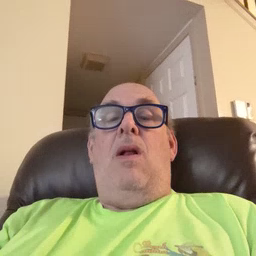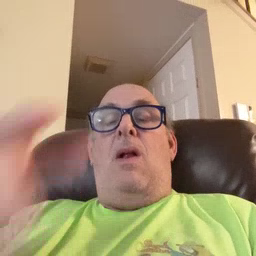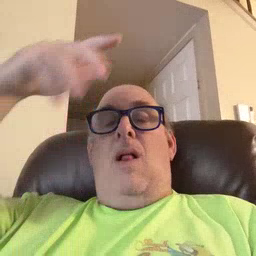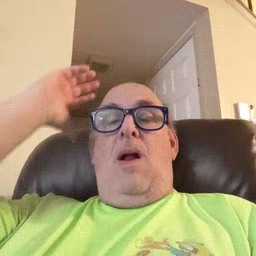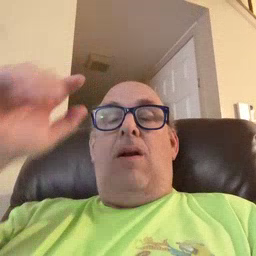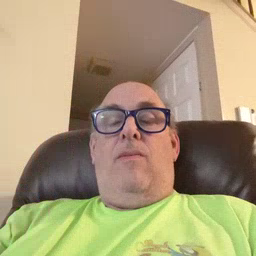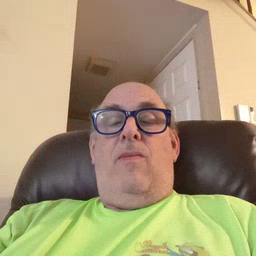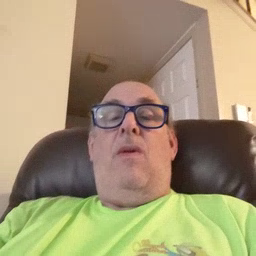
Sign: lion